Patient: sex M, age 52
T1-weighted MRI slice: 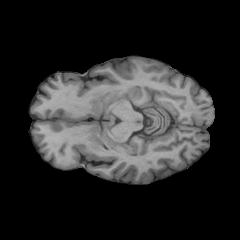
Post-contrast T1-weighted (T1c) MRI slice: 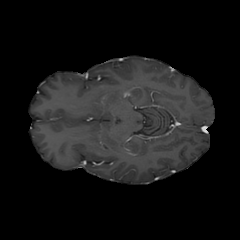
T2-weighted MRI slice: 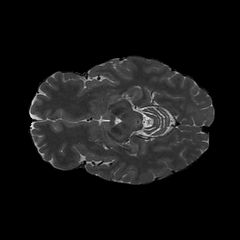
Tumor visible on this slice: no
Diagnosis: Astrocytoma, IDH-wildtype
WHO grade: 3